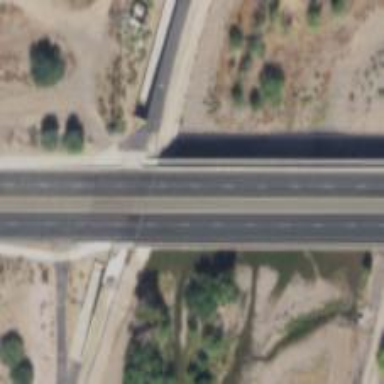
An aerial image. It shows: Culvert tunnel.